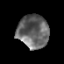
Tissue: prostate
Cell type: Myeloid cells
Senescence score: 0.3256
Nuclear area (px): 1012
Mean DAPI intensity: 103.362